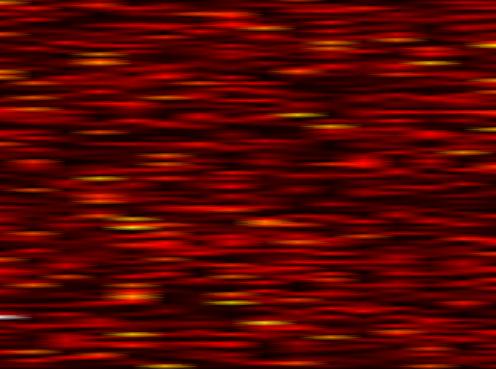
Label: FBMC